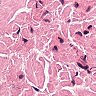
Metastatic tissue present: no